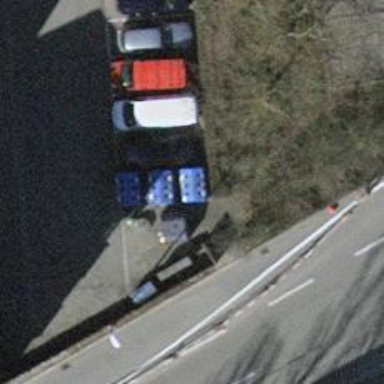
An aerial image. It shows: Recycling container in the area designated for recycling.